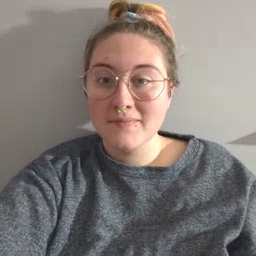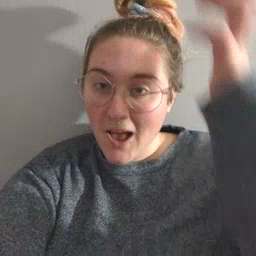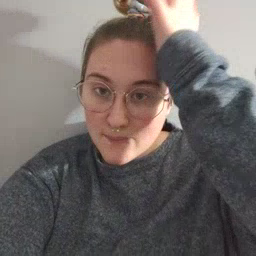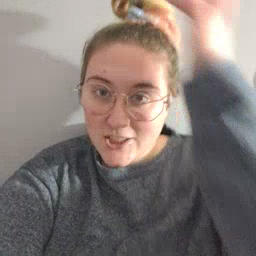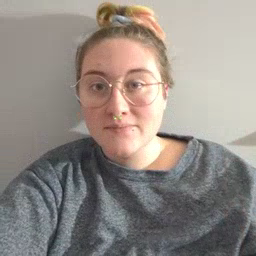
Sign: garbage